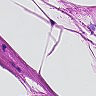
Metastatic tissue present: no